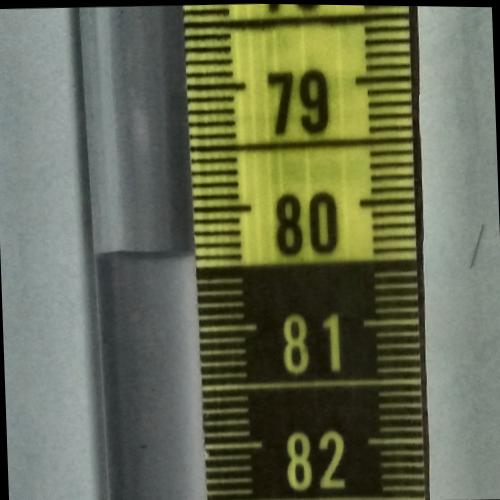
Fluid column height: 80.4 cm